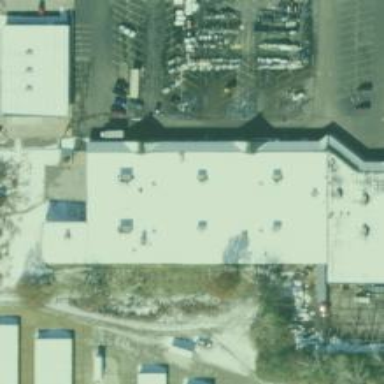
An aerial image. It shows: Variety store located in building.